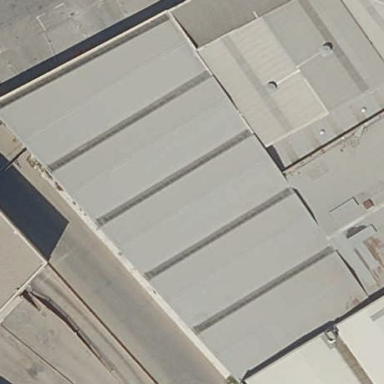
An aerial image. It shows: Industrial building.